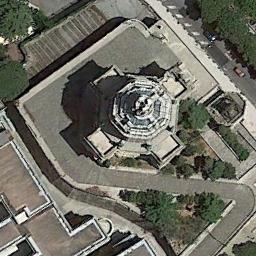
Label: church